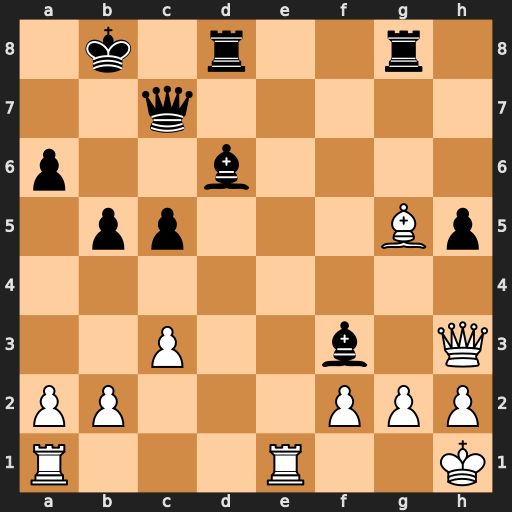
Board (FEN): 1k1r2r1/2q5/p2b4/1pp3Bp/8/2P2b1Q/PP3PPP/R3R2K
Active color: w
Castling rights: -
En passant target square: -
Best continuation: Bxd8 Bxg2+ Qxg2